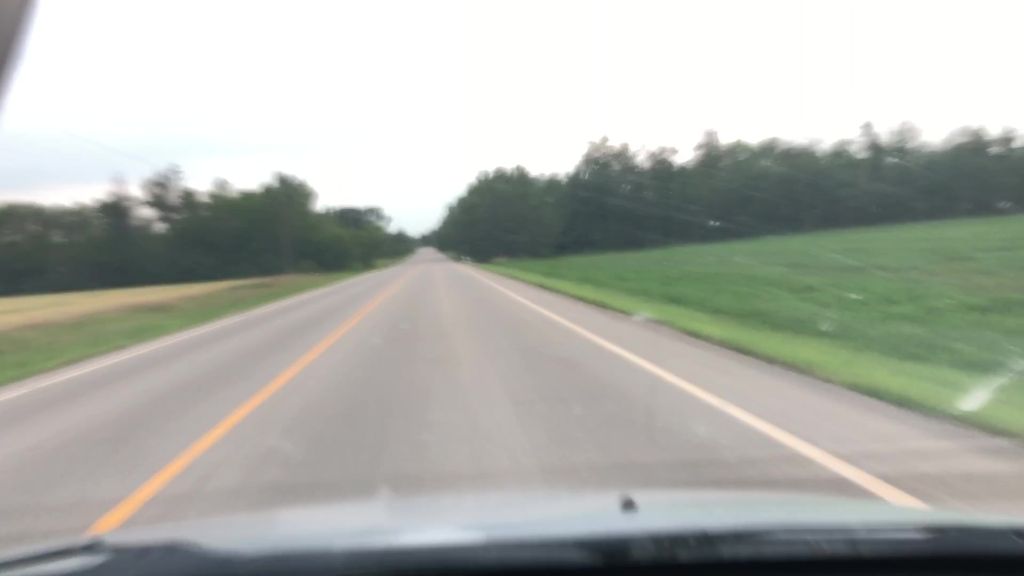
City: edmonton